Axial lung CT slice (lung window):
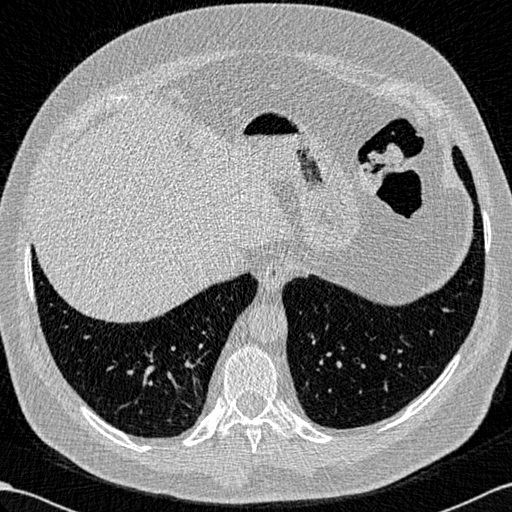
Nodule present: no